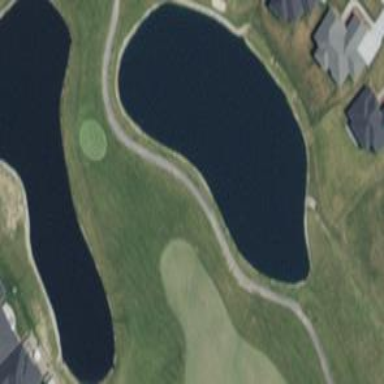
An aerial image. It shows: Water hazard on golf course.